七年级 · 计数
学校为了了解七年级700名学生上学期参加社会实践活动的时间, 随机对该年级50名学生进行了调查 .根据收集的数据绘制了下面的频数分布直方图, 则以下说法正确的是 ( )

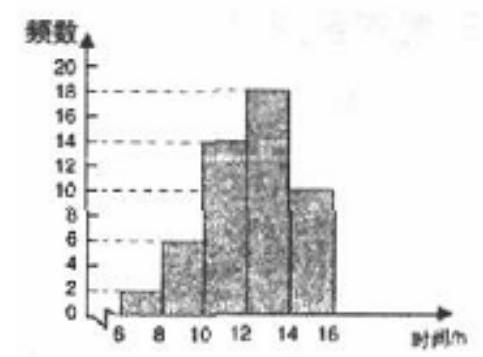
A. 绘制该频数分布直方图时, 选取的组距为 10 ,

分成的组数为 5

B. 这 50 人中大多数学生参加社会实践活动的时间是 $12 \sim 14 h$

C. 这 50 人中有 $64 \%$ 的学生参加社会实践活动时间不少于 $10 h$

D. 可以估计全年级 700 人中参加社会实践活动时间为 $6 \sim 8 h$ 的学生大约为 28 人

答案: D
解析: 【答案】D

【解析】

【分析】

本题主要考查的是用样本估计总体, 频数分布直方图的有关知识, 阅读频数分布直方图,根据直方图中获取的信息进行判断即可.

【解答】

解: 绘制该频数分布直方图时, 选取的组距为 2 , 分成的组数为 5 , 故 $A$ 错误;参加社会实践活动的时间是 $12 \sim 14 h$ 有 18 人, 总共有 50 人, 所以不是大多数学生参加社会实践活动的时间是 $12 \sim 14 h$, 故 $B$ 错误;

$(14+18+10) \div 50=84 \%$, 故 $C$ 错误;

$700 \times \frac{2}{50}=28$ (人), 故 $D$ 正确.

故选 $D$.